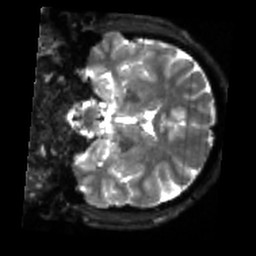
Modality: sbref
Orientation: coronal
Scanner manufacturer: siemens
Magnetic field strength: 3 T
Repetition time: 4 s
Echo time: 0.0594 s